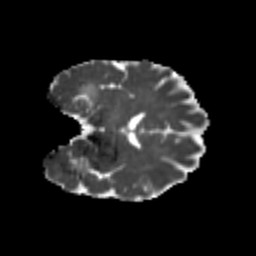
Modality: MD
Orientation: coronal
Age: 21
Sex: female
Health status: healthy
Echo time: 0.074 s